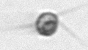
Label: Acanthoica_quattrospina